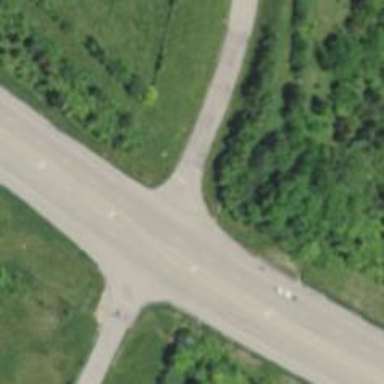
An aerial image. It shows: Trunk highway.